Field crop: tomato
Growth stage: 2
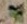
Species: solanum